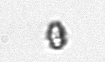
Label: Heterocapsa_rotundata